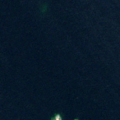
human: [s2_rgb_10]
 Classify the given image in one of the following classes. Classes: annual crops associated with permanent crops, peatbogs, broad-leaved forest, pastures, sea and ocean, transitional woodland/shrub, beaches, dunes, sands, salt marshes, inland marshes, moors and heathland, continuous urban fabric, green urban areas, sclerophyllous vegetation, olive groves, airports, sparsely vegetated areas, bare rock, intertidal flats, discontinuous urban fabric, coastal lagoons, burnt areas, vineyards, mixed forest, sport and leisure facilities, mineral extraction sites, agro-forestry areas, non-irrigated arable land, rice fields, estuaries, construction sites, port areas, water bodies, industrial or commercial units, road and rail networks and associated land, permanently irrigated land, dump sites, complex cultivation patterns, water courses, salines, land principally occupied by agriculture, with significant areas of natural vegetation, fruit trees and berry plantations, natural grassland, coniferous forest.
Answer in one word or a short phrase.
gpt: sea and ocean